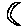
Label: moon